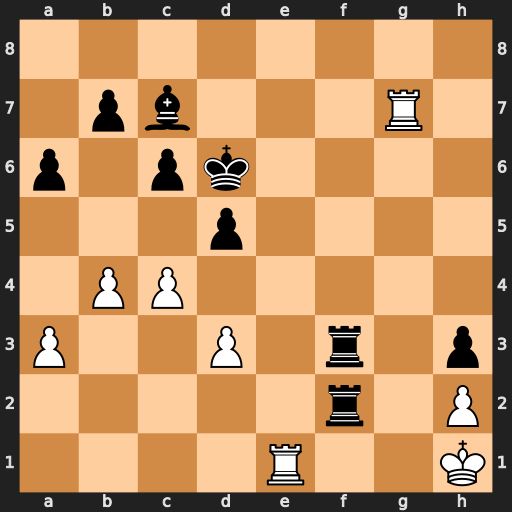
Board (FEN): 8/1pb3R1/p1pk4/3p4/1PP5/P2P1r1p/5r1P/4R2K
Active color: w
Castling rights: -
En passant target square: -
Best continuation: c5#